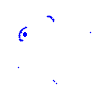
Particle: proton